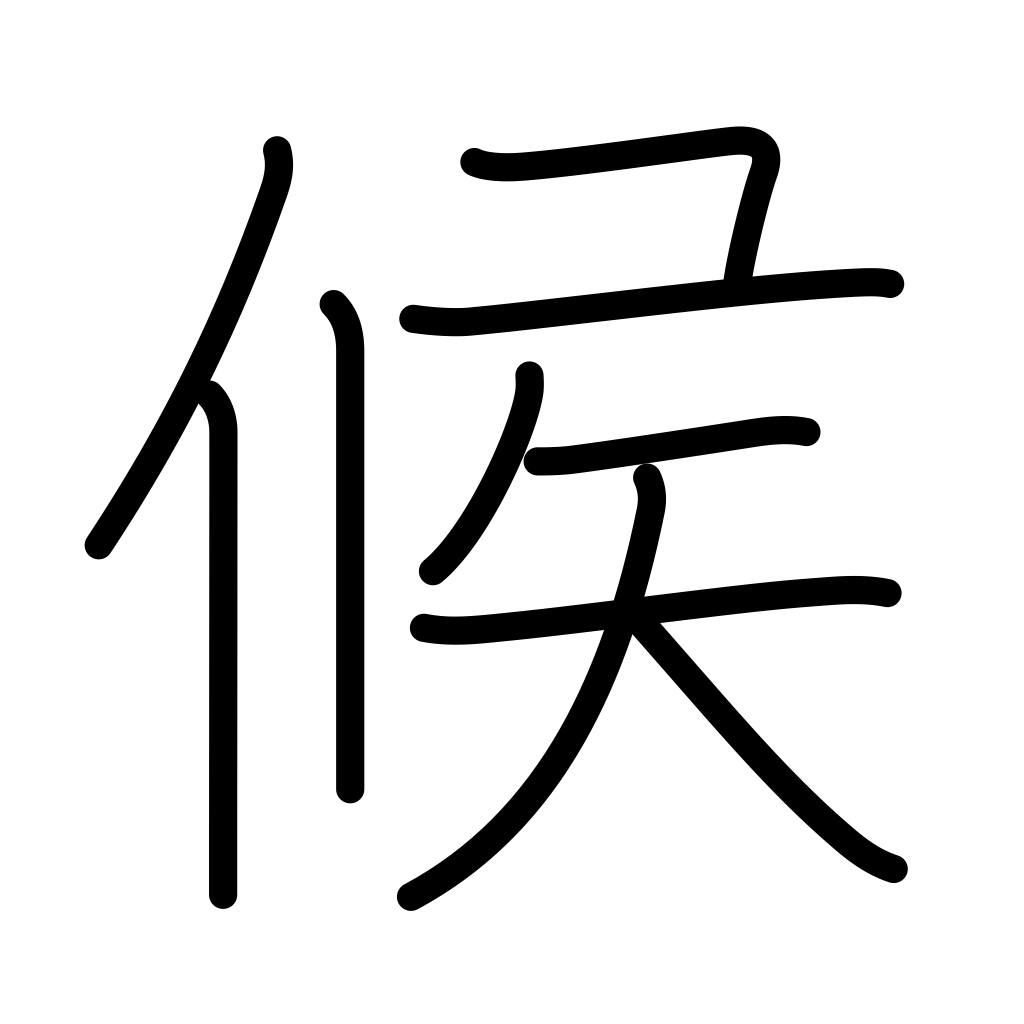
Meaning: climate, season, weather, wait for, expect